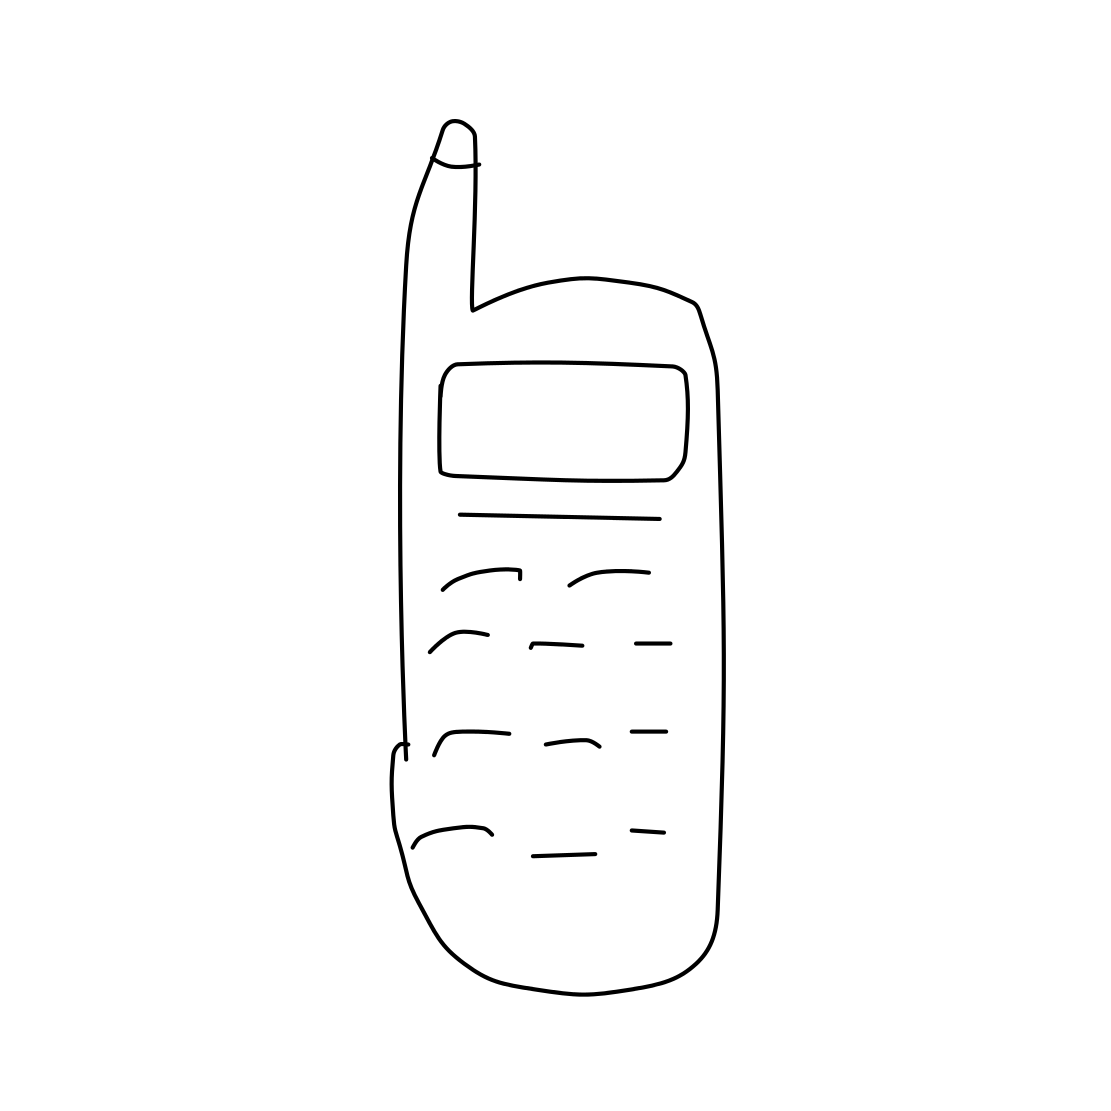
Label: cell phone